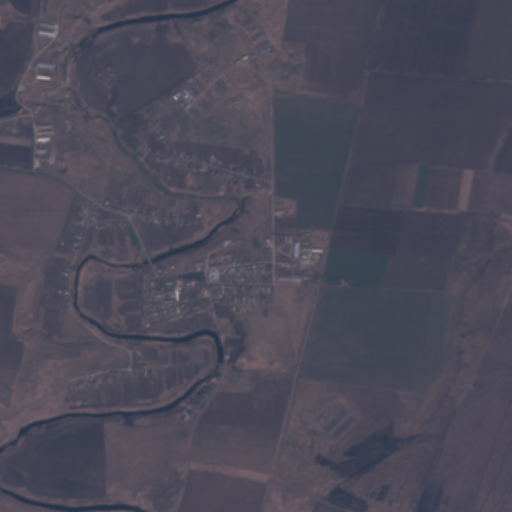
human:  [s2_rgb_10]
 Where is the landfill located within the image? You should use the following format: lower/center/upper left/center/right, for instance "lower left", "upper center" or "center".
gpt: The landfill is located in the lower left of the image.
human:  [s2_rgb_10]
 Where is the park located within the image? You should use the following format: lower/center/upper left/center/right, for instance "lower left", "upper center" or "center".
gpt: The park is located in the center of the image.
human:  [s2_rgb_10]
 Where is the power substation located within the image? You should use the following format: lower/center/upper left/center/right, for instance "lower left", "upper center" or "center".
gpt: The power substation is located in the center left of the image.
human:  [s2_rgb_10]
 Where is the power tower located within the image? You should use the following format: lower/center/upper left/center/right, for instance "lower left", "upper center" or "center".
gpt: The power tower is located in the upper left of the image.
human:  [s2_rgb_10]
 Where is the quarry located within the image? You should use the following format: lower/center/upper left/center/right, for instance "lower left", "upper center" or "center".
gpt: The quarry is located in the upper left of the image.
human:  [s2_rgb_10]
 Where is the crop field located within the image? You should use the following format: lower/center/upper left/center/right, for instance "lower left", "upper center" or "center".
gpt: There is no crop field in the image.